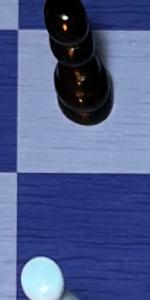
Label: Empty